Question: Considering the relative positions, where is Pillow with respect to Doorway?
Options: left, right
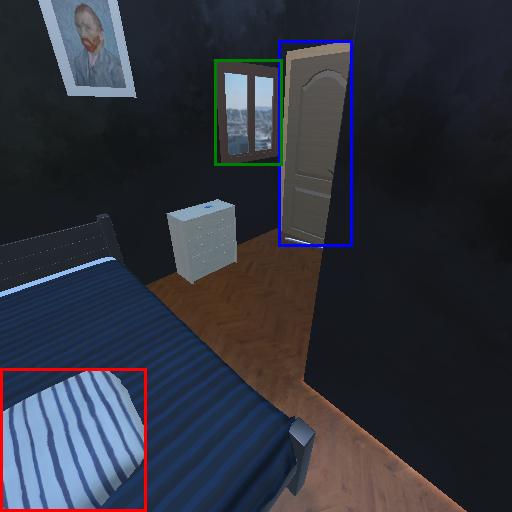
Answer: left